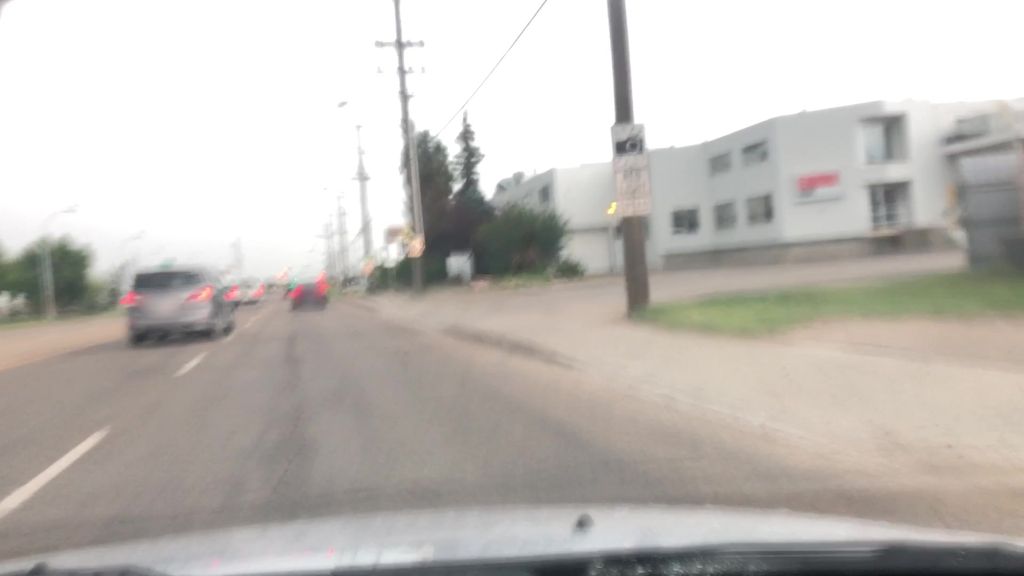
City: edmonton